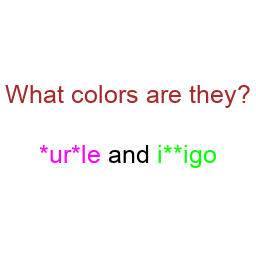
Color: magenta, lime
Color name shown: purple, indigo
Background color: white
Question text color: brown